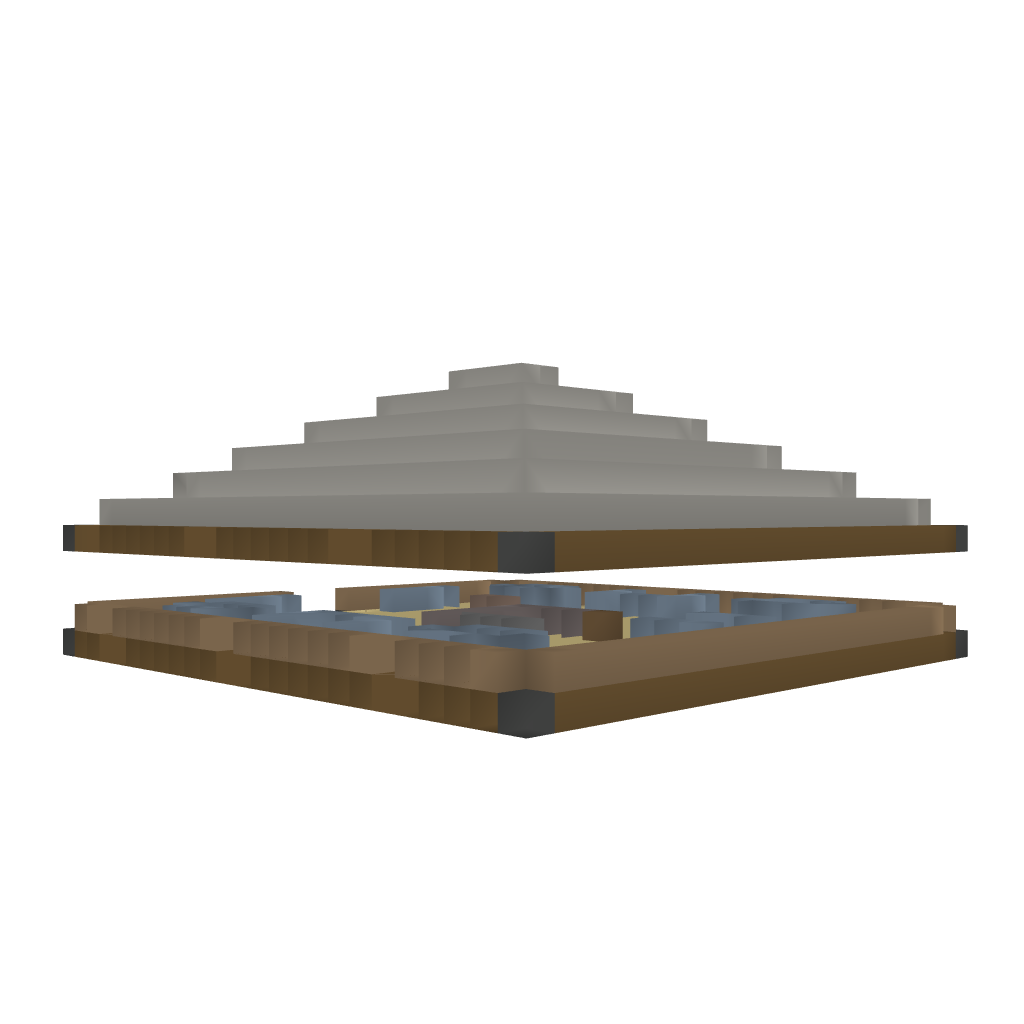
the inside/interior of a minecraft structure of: Simple Restaurant